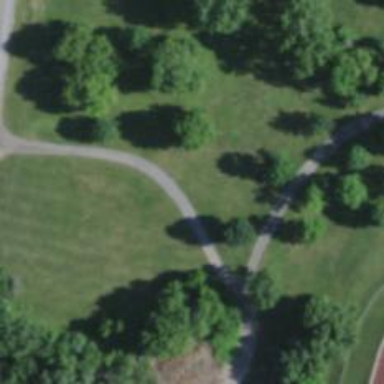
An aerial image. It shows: Disc golf hole.